Field crop: maize
Growth stage: 2
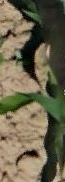
Species: maize